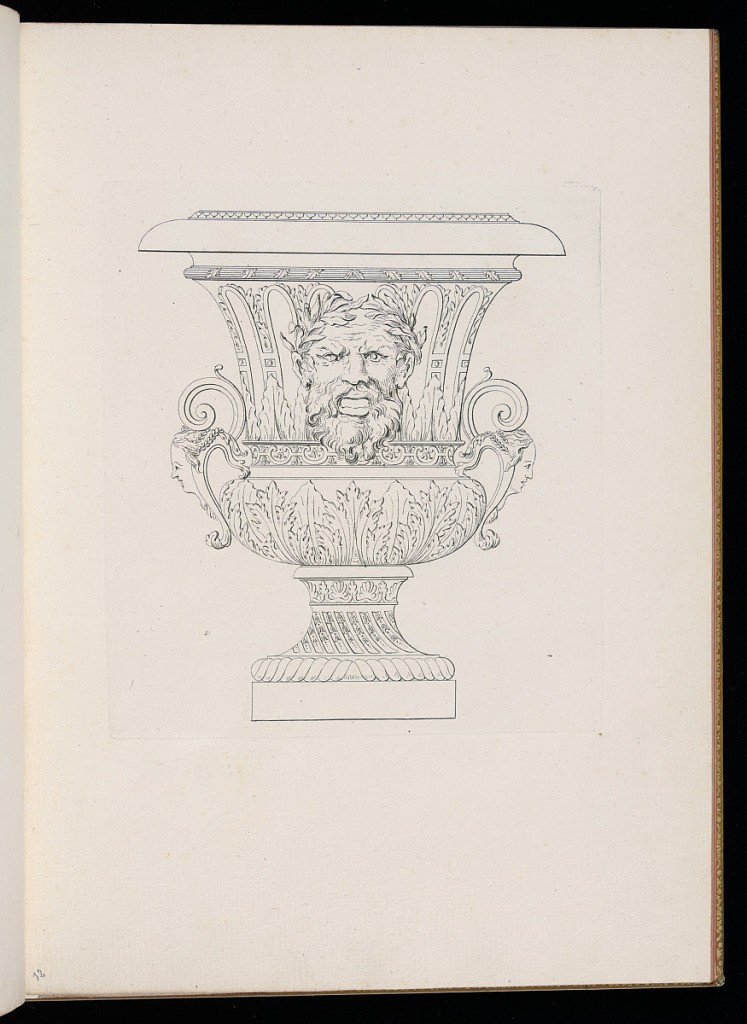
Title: Design for a Garden Vase
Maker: Marie Michelle Blondel, French, active mid 18th century
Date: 1744–56
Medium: Etching on laid paper
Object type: Print
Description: Design for a garden vase. The vase is decorated with fluting, acanthus leaves, foliage, shell, c-scroll ornament, with a central open-mouthed mascaron and a female head below each scrolling handle.